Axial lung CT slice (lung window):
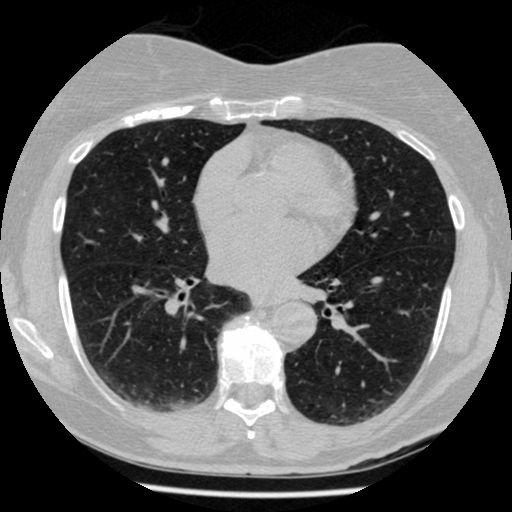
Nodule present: no